Question: i have a problem with passing POST data. when i check the post data with firebug the data is there. but when i check it in my controller there is nothing.
this is my form:
'''
<form action="<?php echo base_url(); ?>cms/activiteit/saveAct" method="post">
<div class="row">
<div class="col-md-3">Titel:</div>
<input class="col-md-9" type="text" name="title" id="title"/>
</div>
<div class="row">
<div class="col-md-3">Datum:</div>
<input class="col-md-9" type="date" name="date" id="date"/>
</div>
<div class="row">
<div class="col-md-3">Korte beschrijving:</div>
<input class="col-md-9" type="text" name="short" id="short"/>
</div>
<div class="row">
<div class="col-md-3">Lange beschrijving:</div>
<textarea class="col-md-9" name="long" id="long"></textarea>
</div>
<div class="row">
<div class="col-md-12 spatie"></div>
</div>
<div class="row">
<input type="submit" class="col-md-9 col-md-offset-3 btn btn-info" value="Opslaan"/>
</div>
</form>
'''
in my controller i have this:
'''
public function saveAct()
{
$this->output->enable_profiler();
echo 'title: ' . $this->input->post('title');
}
'''

i read somewhere that this could be my htacces file.
'''
RewriteEngine on
RewriteRule ^(application) - [F,L]
RewriteCond $1 !^(index\.php|assets/|assets/bootstrap/|assets/CSS/|assets/font/|assets/font-awesome/|assets/img/|assets/javascript/|assets/JQuery/|cms/|cms/bootstrap/|cms/CSS/|cms/font-awesome/|cms/img/|cms/javascript/|cms/JQuery/|public/)
RewriteRule ^(.*)$ index.php?/$1 [L]
'''
thanks for the help.
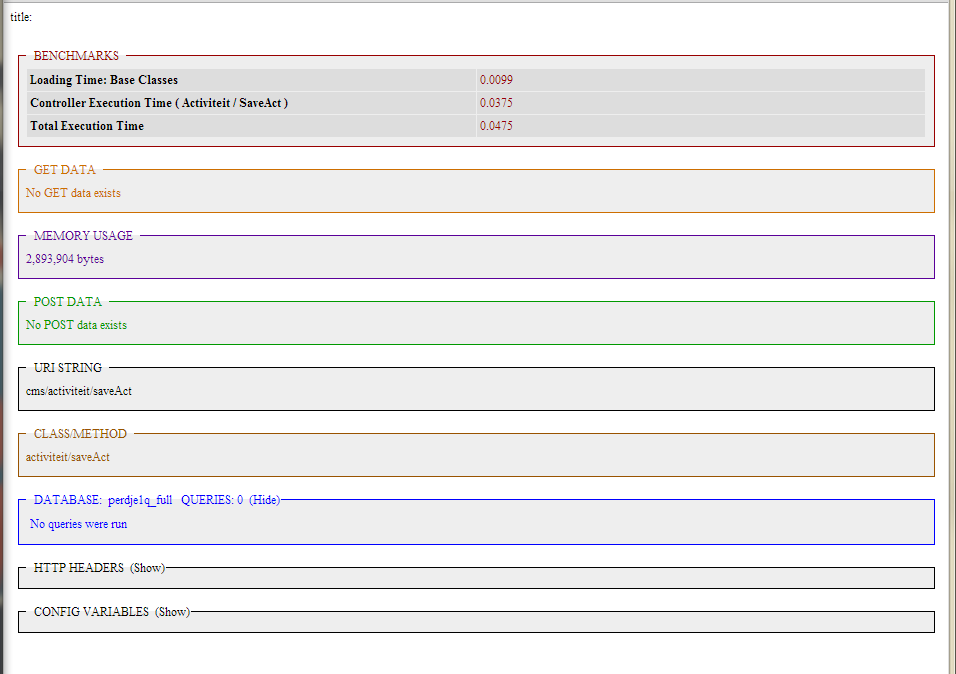
Answer: looks like incorrect form action
Try to change :-
'''
<form action="<?php echo base_url(); ?>cms/activiteit/saveAct" method="post">
'''
to
'''
<?php echo form_open('activiteit/saveAct');?>
'''
will auto get your site base url and post to controller(activiteit) method(saveAct)
For more :- <URL>
leave empty in config or set it to your CI directory 'http://localhost/yourdir/'